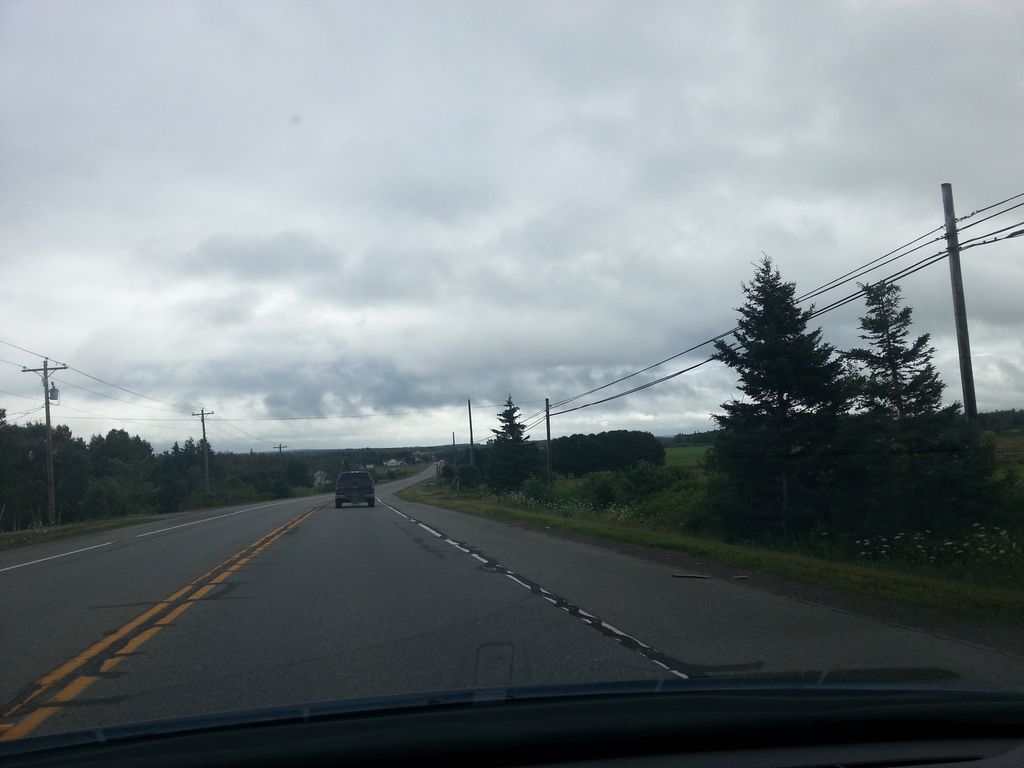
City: charlottetown